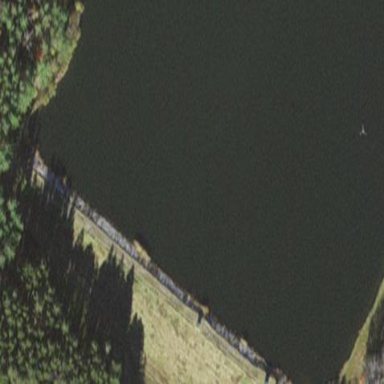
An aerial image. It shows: Dam across waterway.